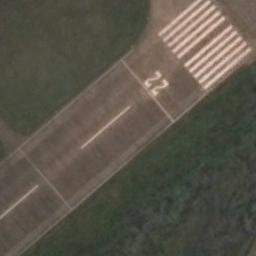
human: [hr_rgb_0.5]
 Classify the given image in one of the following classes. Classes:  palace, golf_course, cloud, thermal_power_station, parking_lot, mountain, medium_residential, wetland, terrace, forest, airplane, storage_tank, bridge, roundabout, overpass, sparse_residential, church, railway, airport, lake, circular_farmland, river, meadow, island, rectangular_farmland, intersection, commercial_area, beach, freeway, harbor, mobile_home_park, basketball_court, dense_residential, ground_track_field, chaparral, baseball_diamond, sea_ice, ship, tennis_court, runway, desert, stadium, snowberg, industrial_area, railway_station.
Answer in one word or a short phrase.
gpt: runway